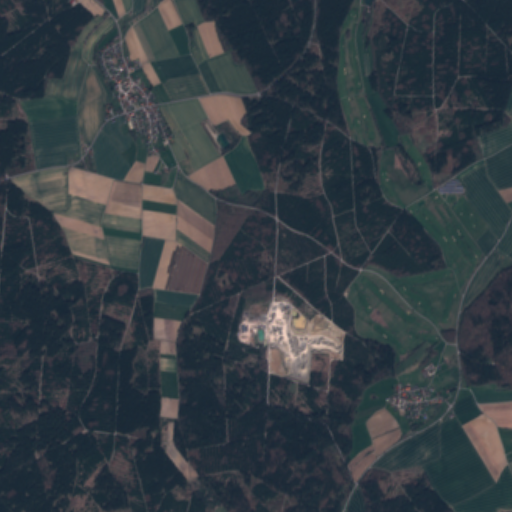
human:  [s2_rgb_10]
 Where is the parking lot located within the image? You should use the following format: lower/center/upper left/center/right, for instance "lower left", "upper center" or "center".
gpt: The parking lot is located in the center left of the image.
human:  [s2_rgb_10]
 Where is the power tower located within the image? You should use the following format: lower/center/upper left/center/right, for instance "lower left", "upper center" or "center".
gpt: There is no power tower in the image.